Field crop: tomato
Growth stage: 1
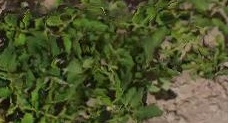
Species: tomato